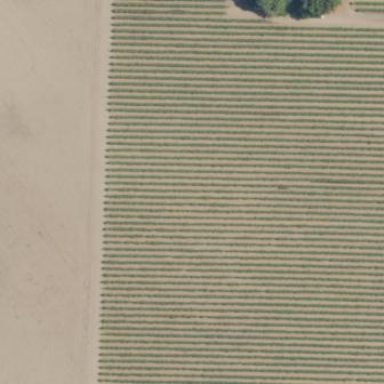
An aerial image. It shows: Beautiful vineyard in the countryside.